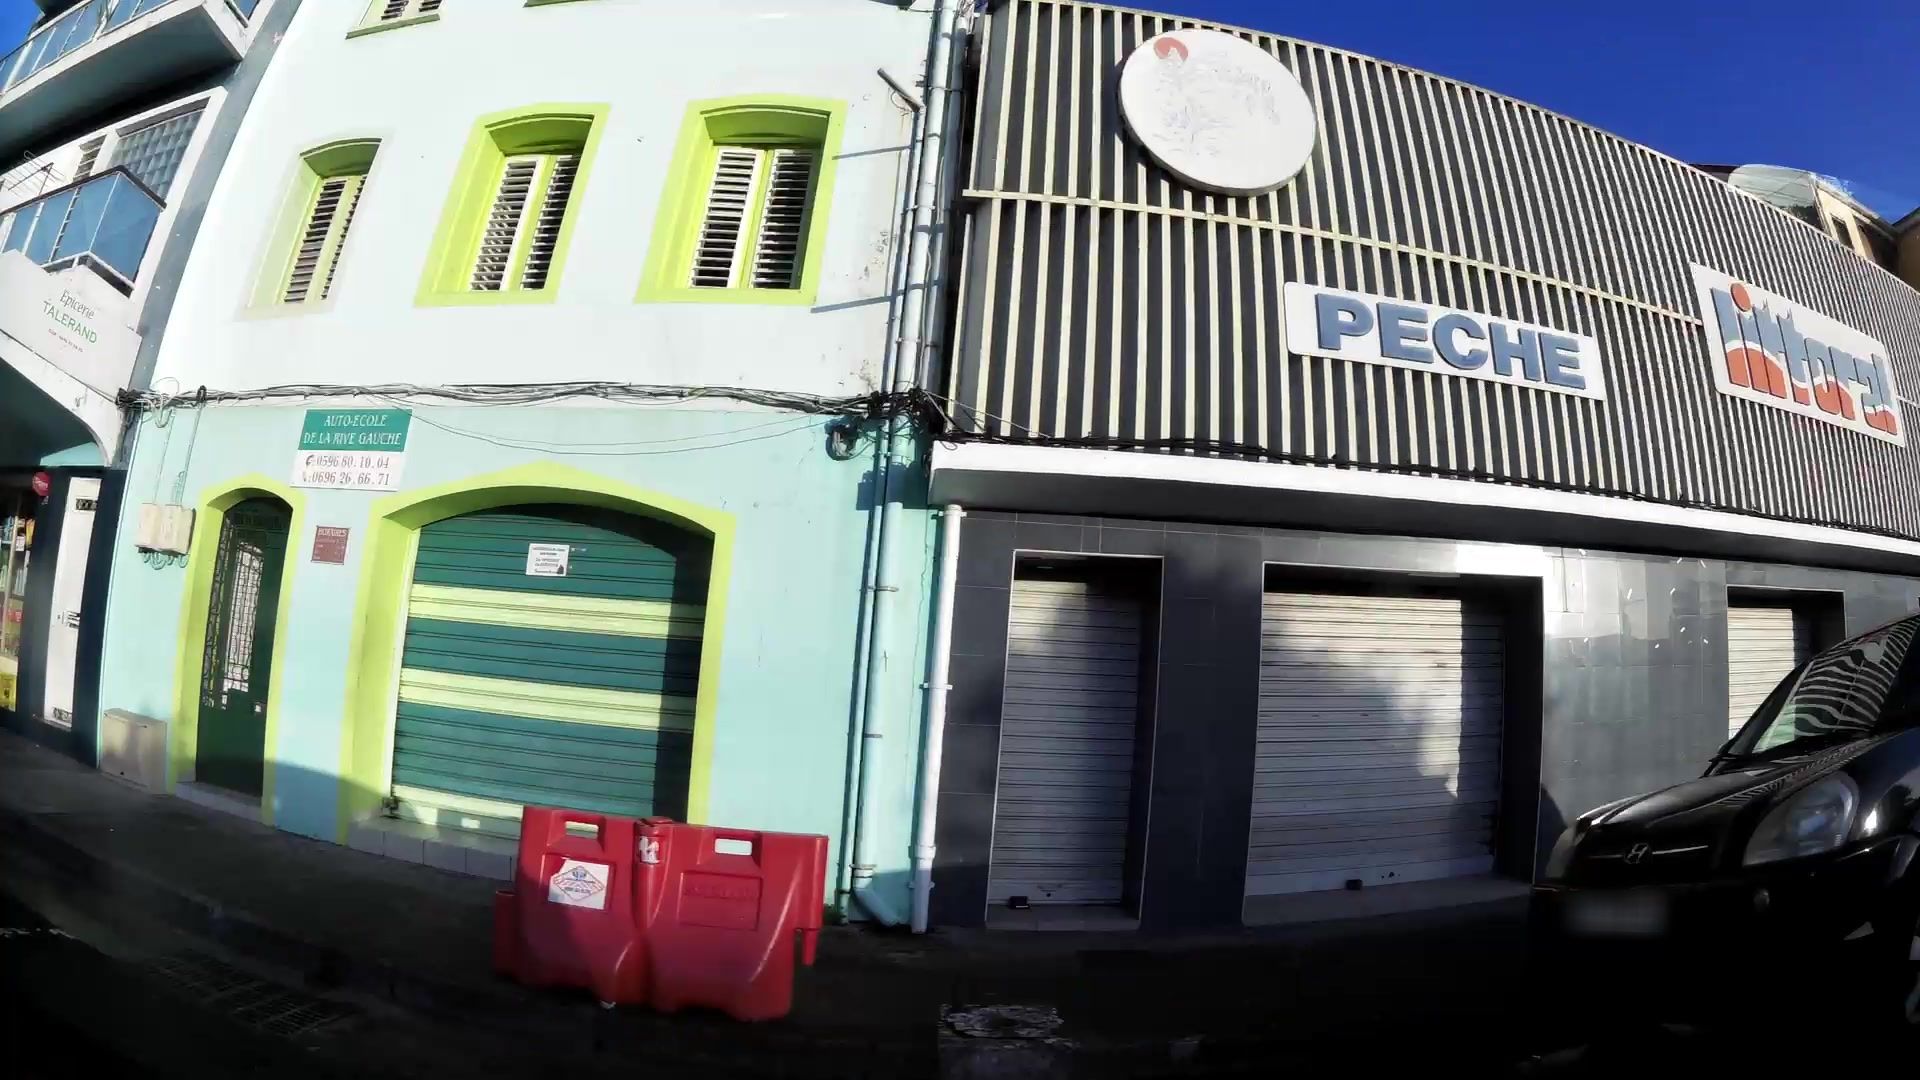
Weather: clear
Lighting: day
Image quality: good
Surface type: driving surface
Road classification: secondary
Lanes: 2.0
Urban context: urban centre
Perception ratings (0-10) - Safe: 2.07, Lively: 3.68, Beautiful: 2.73, Boring: 2.66, Depressing: 5.52, Wealthy: 2.11